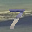
Label: 7